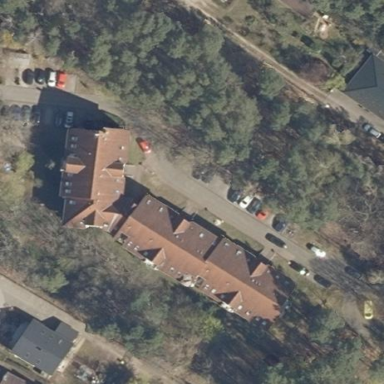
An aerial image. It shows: Gabled roof apartments building.